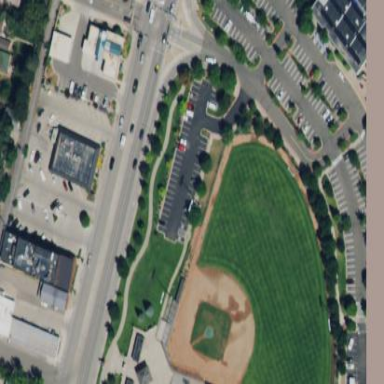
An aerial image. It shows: Baseball pitch for leisure land.